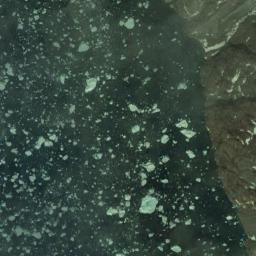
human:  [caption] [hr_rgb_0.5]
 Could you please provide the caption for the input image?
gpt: There are many ice on the green sea next to the land .

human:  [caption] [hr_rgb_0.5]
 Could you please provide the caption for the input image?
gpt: There are different shapes of sea ice .

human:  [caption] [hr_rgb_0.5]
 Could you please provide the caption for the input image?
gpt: A lot of small pieces of sea ice are next to the land .

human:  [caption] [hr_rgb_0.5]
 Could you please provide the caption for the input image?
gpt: Countless ice cubes of various sizes are connected into a loose, Large piece floating on the blue sea .

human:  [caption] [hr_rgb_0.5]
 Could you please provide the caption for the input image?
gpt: There are many pieces of sea ice beside the mainland .